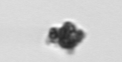
Label: detritus